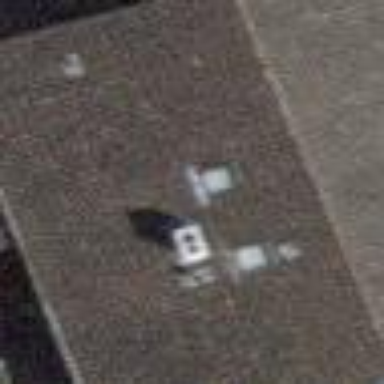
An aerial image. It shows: Solar power generator.